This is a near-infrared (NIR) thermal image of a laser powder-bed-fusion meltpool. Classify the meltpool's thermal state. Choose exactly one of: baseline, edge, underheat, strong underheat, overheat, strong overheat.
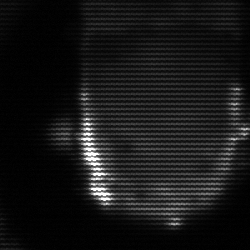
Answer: baseline